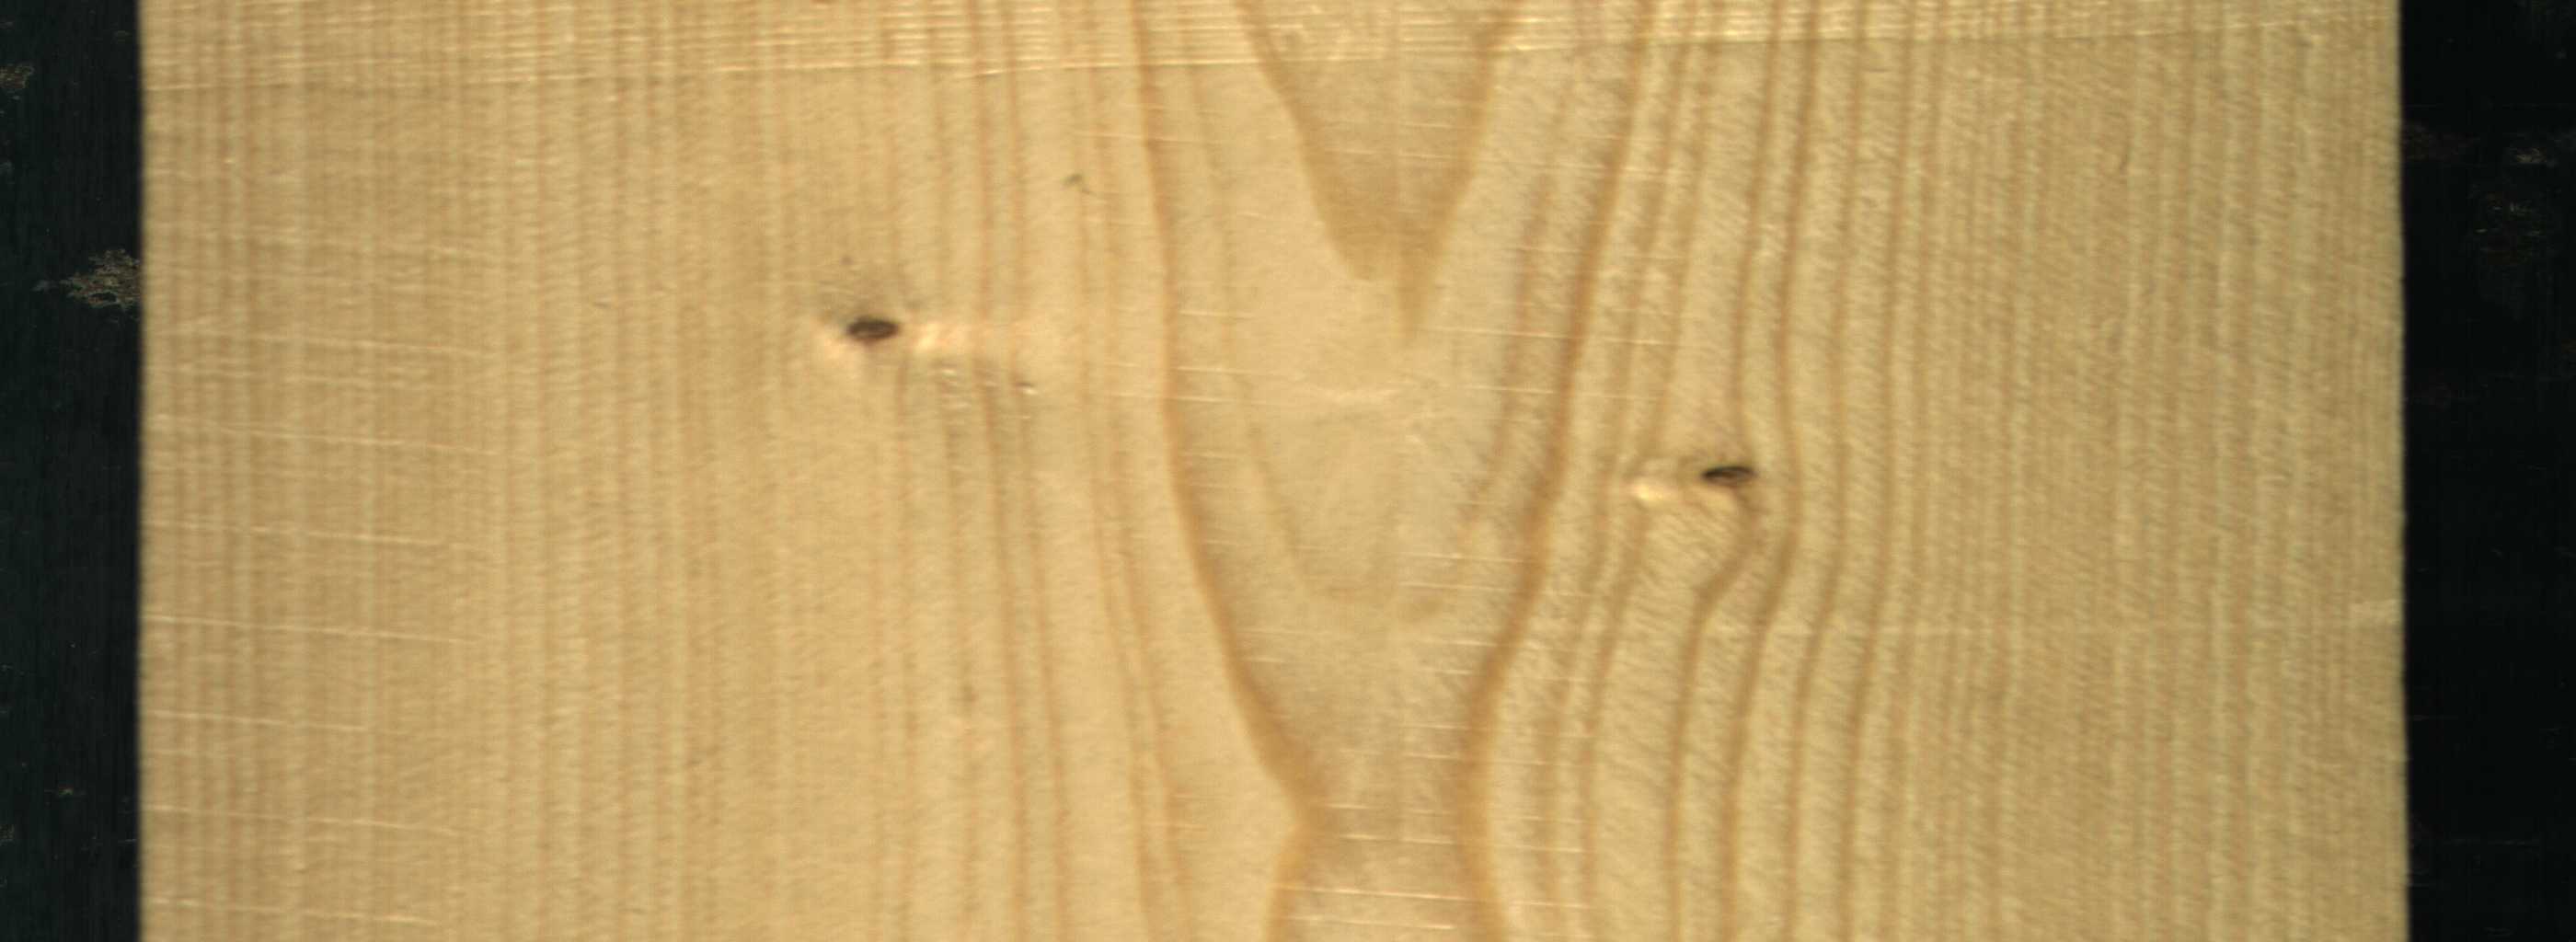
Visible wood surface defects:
Live_Knot
Live_Knot